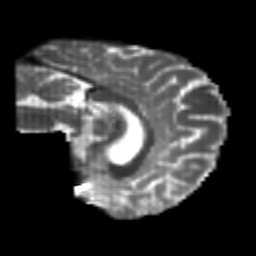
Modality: T2w
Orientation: sagittal
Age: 22
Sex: female
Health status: healthy
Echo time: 0.074 s